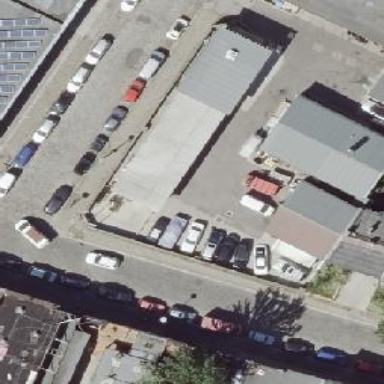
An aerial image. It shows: Industrial building with skillion roof shape.